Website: crate-barrel
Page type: payment
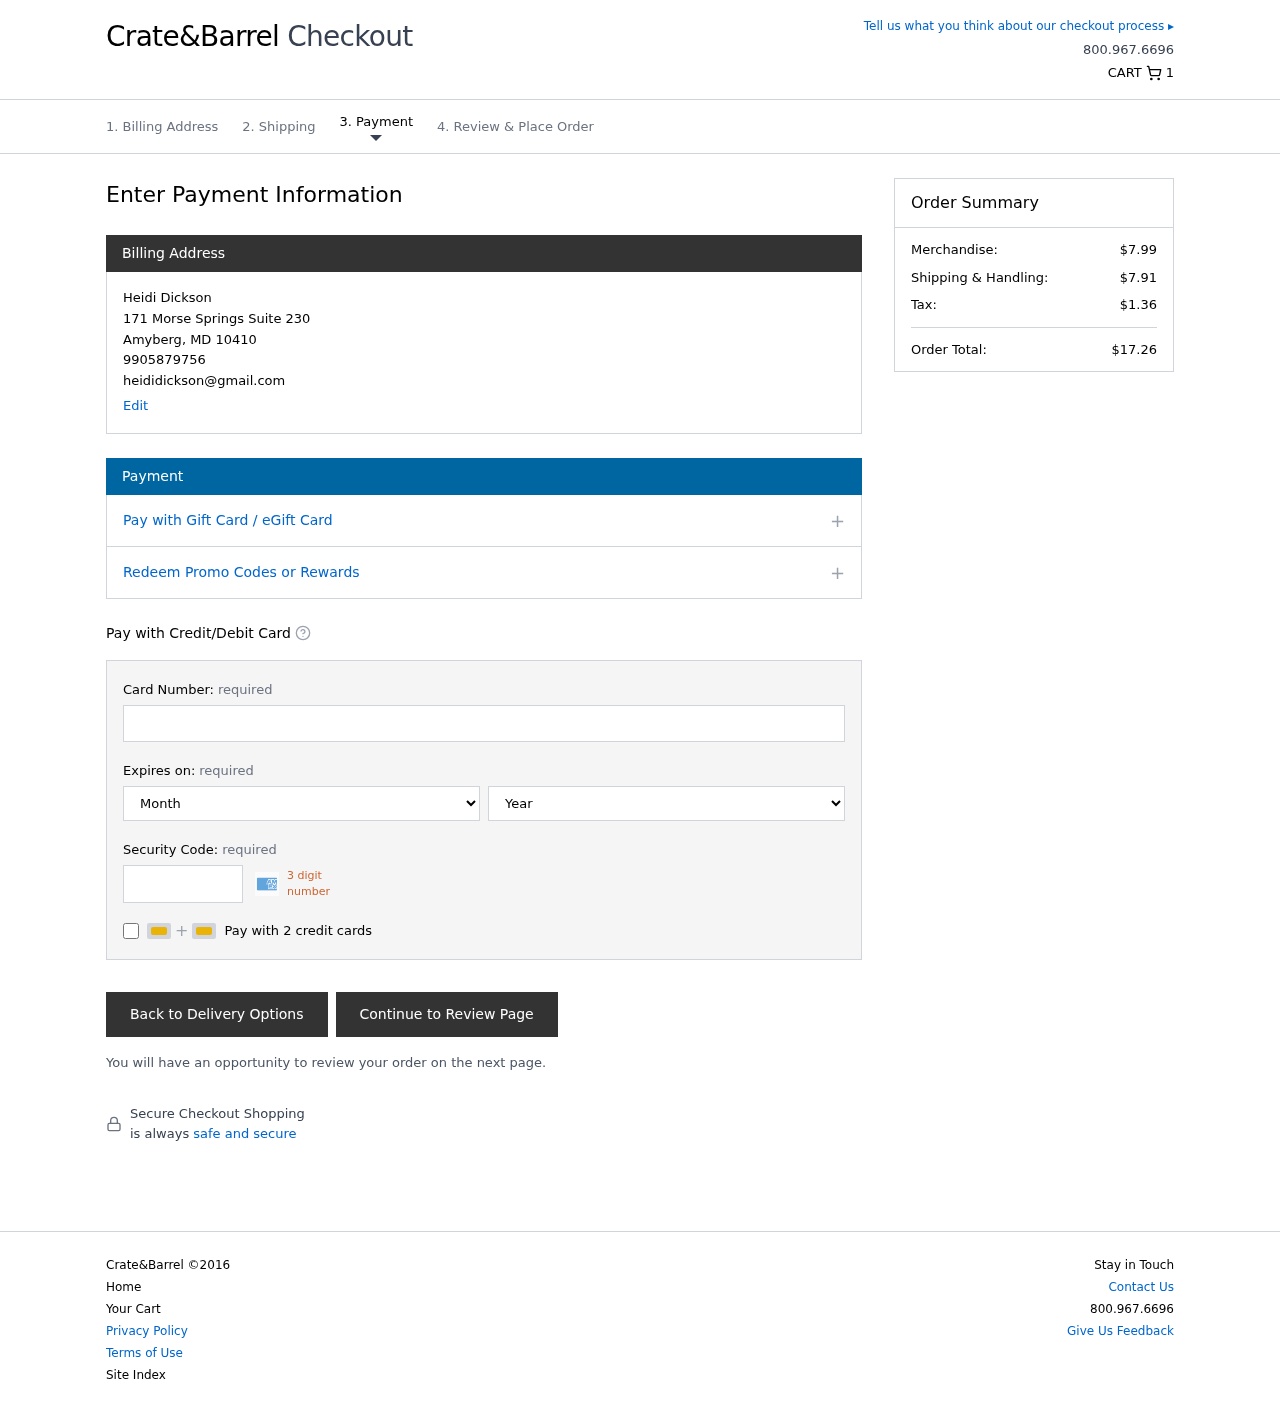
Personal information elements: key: PII_CARD_CVV
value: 5042
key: PII_CARD_EXPIRY_MONTH
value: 03
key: PII_CARD_EXPIRY_YEAR
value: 28
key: PII_CARD_NUMBER
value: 3705 1260 6028 740
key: PII_CITY
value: Amyberg
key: PII_EMAIL
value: heididickson@gmail.com
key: PII_FULLNAME
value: Heidi Dickson
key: PII_PHONE
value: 9905879756
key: PII_POSTCODE
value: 10410
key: PII_STATE_ABBR
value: MD
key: PII_STREET
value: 171 Morse Springs Suite 230
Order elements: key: ORDER_NUM_ITEMS
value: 1
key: ORDER_SUBTOTAL
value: $7.99
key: ORDER_SHIPPING_COST
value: $7.91
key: ORDER_TAX
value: $1.36
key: ORDER_TOTAL
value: $17.26